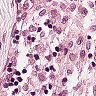
Metastatic tissue present: no